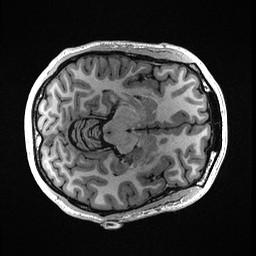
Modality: T1w
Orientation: axial
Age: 35
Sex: male
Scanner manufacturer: ge
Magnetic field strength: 3 T
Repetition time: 0.006952 s
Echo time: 0.00292 s